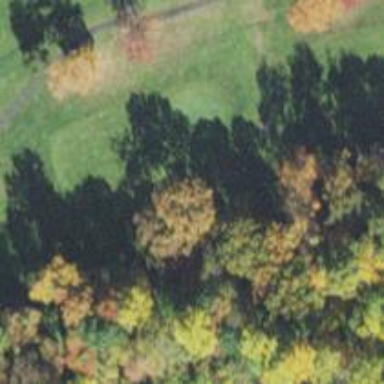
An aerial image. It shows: Grassy golf fairway.